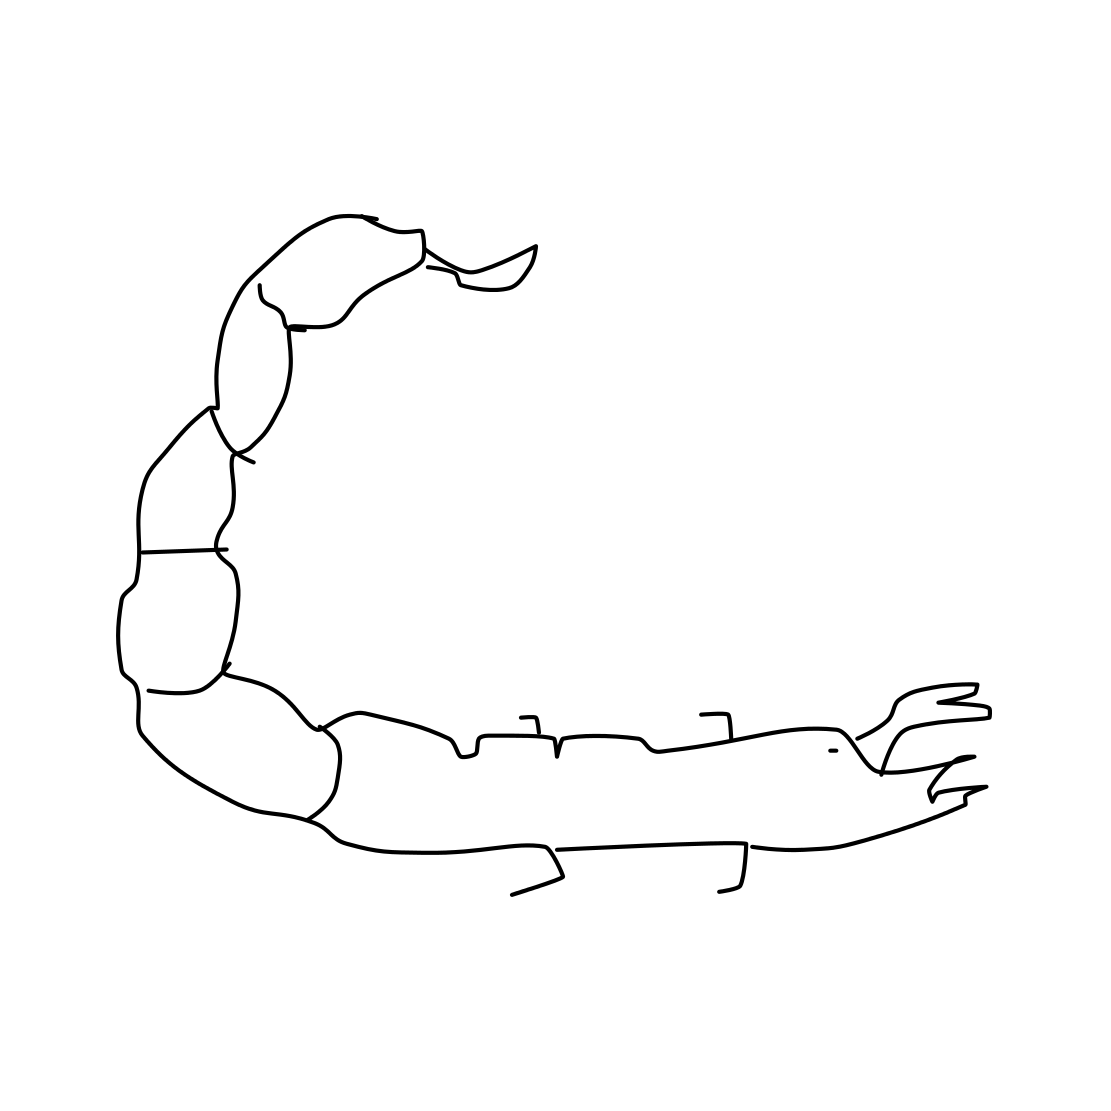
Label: scorpion